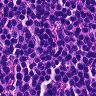
Metastatic tissue present: no